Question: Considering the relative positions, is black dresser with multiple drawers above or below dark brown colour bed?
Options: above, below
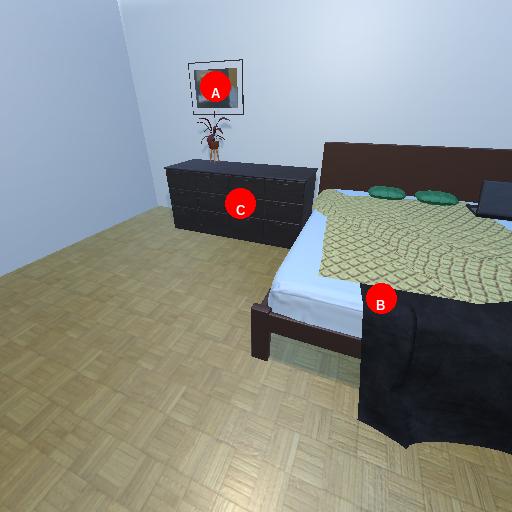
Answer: above